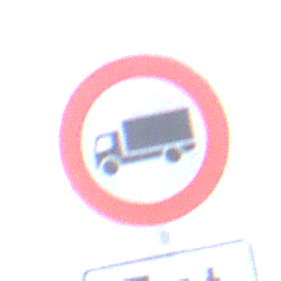
Verkehrszeichen: VerbotFuerKraftfahrzeugeUeberDreiKommaFuenfTonnen
Zusatzzeichen unten: SonstigeBeschraenkungen4
Umgebung: Outdoor, Nature
Tageszeit: Midday
Wetter: PartlyCloudy
Licht: Natural
Jahreszeit: NotSpecified
Kontrast: HighContrast